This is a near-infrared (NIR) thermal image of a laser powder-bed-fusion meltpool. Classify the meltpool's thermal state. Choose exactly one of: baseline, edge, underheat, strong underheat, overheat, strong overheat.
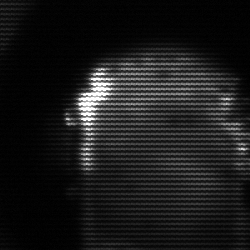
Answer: baseline